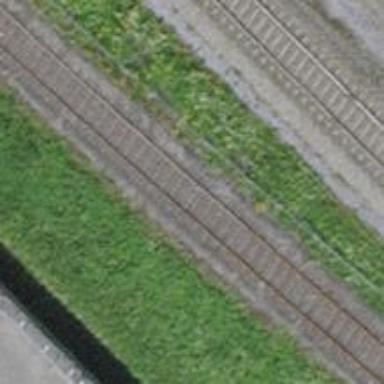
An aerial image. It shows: Single-track electrified railway siding with contact line.